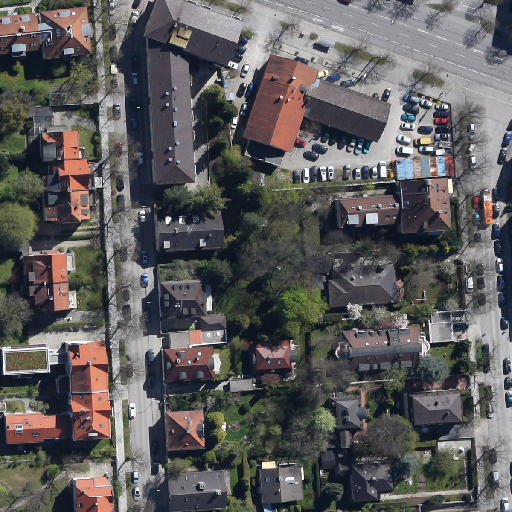
Referring expression: light-duty vehicle